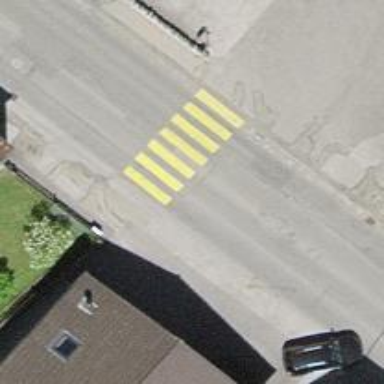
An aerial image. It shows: Crossing on the road.